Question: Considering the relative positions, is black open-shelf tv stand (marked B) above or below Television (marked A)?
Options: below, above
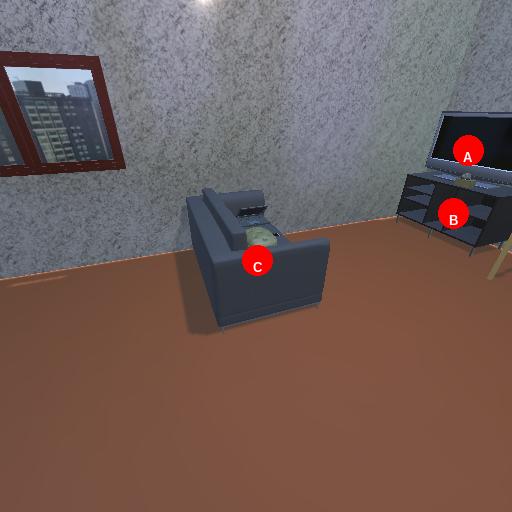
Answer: below